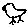
Label: bird